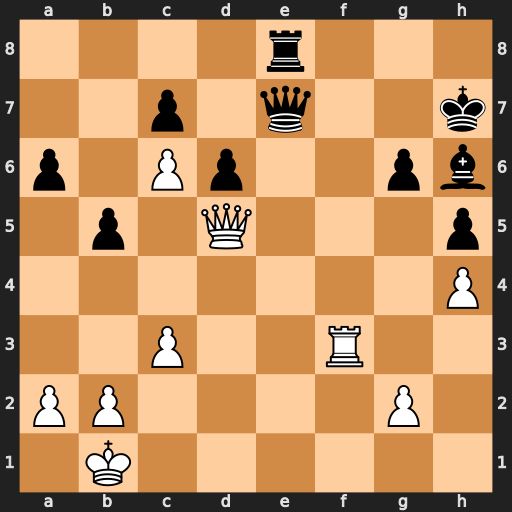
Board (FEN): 4r3/2p1q2k/p1Pp2pb/1p1Q3p/7P/2P2R2/PP4P1/1K6
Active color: w
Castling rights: -
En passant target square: -
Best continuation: Rf7+ Bg7 Rxe7